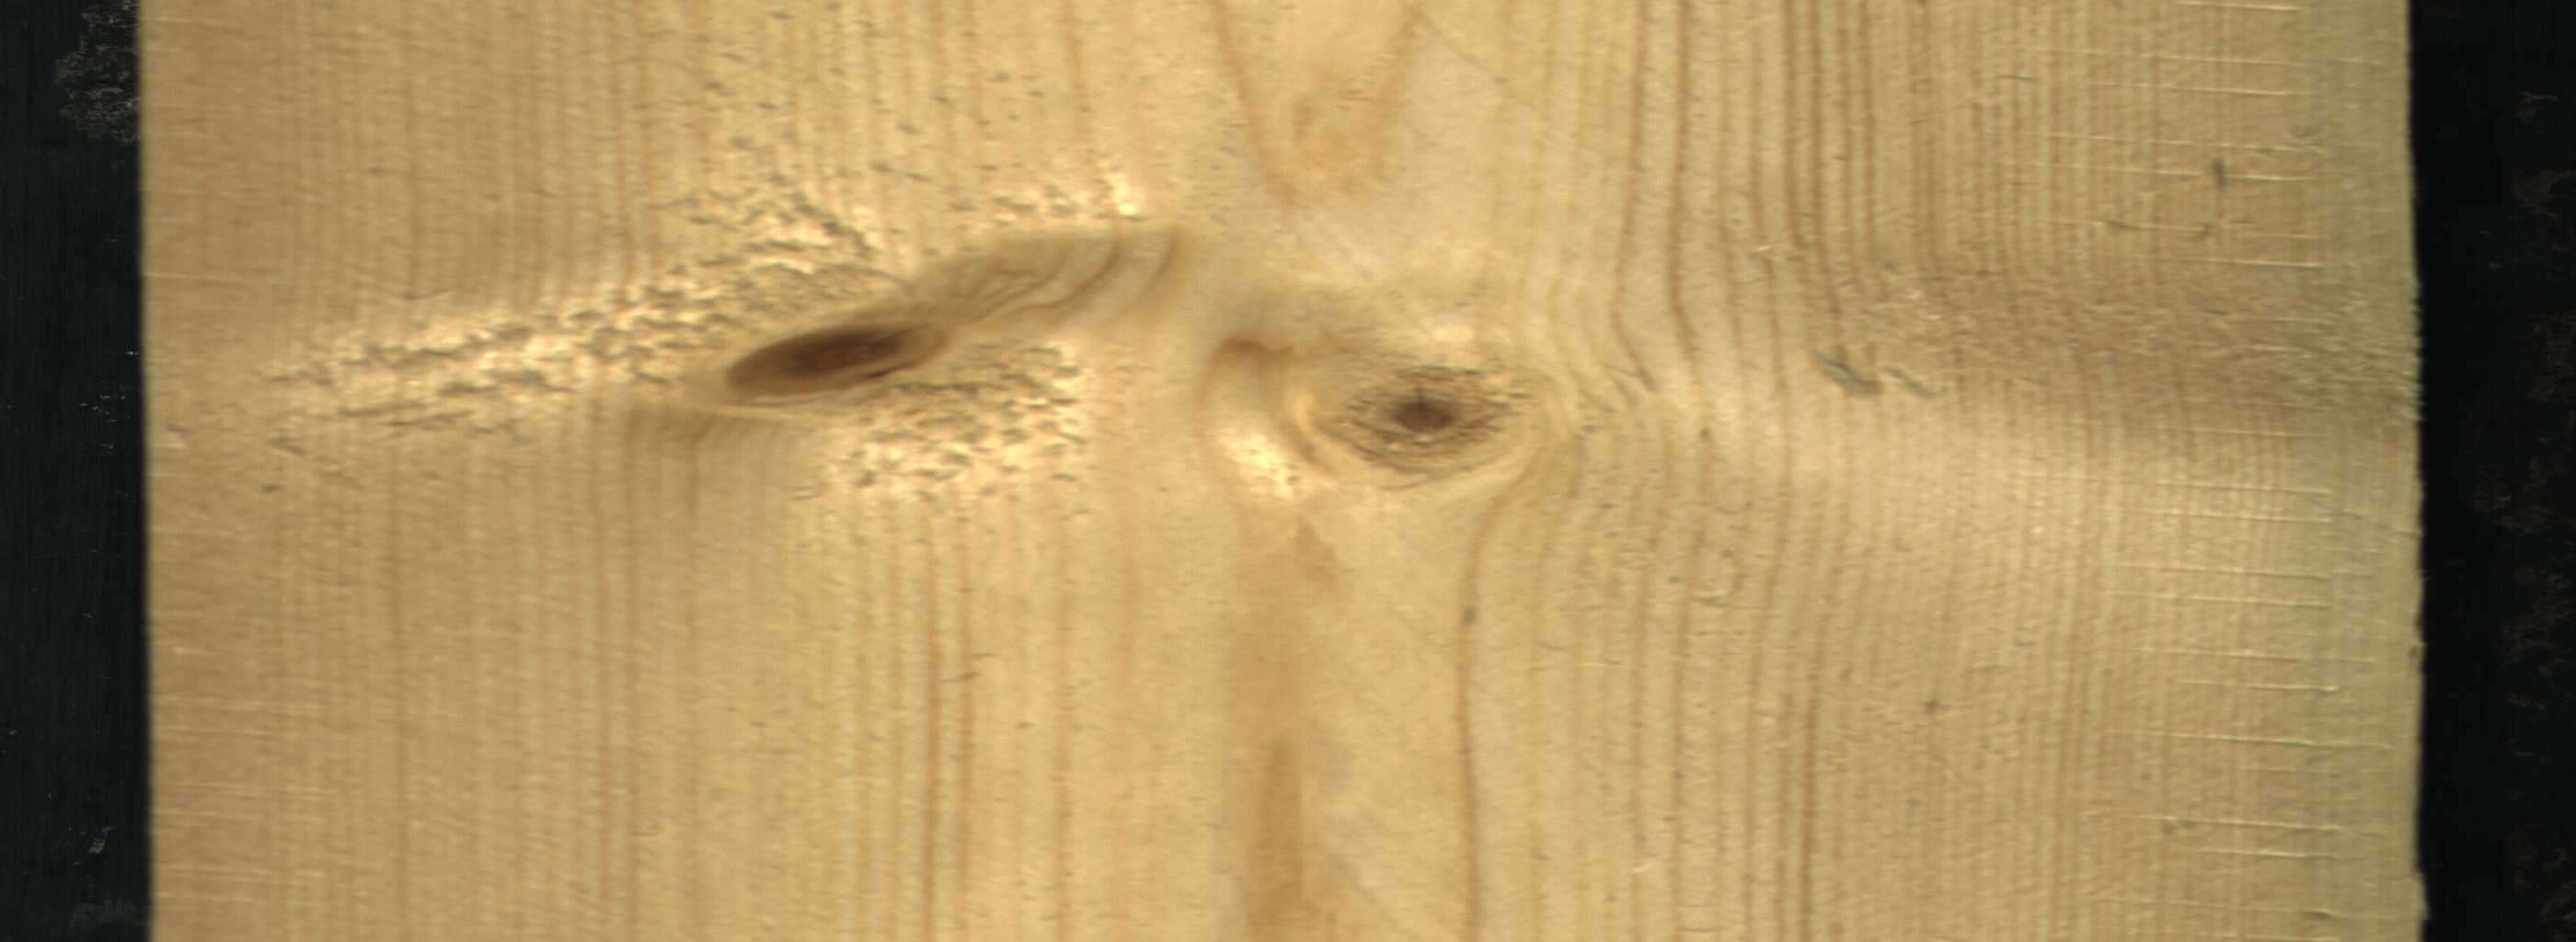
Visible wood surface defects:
Live_Knot
Live_Knot